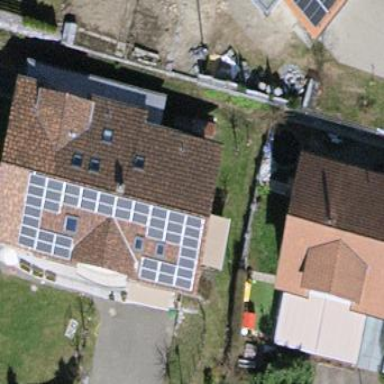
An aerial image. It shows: Solar power generator utilizing photovoltaic technology with solar photovoltaic panels.